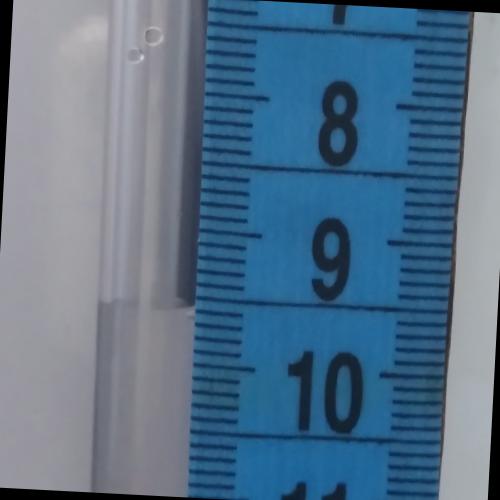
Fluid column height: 9.6 cm